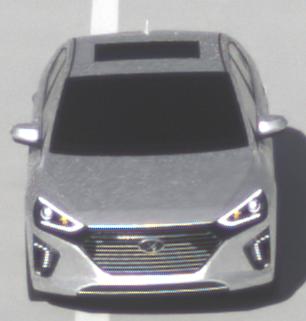
Make: Hyundai
Model: IONIQ Hybrid
Detailed model: IONIQ (AE) Hybrid
Model produced from: 2016/10
Model produced until: 2018/08
Doors: 5
Color: white
Road condition: dry road
Daytime: morning or afternoon
Contrast: high contrast